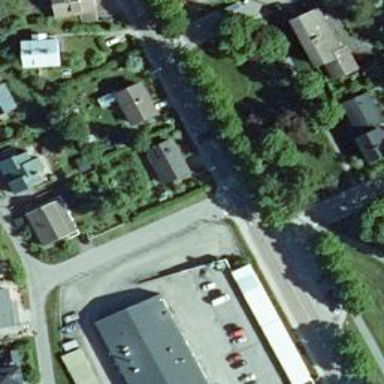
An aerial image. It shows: Asphalt cycleway.